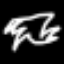
Label: palm tree